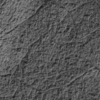
Label: not_dusty